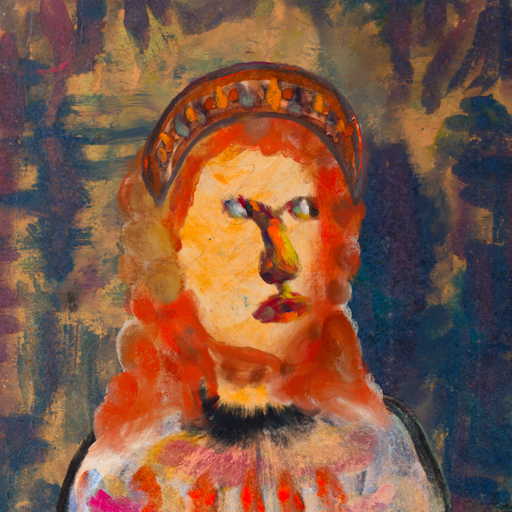
Background: InTheSun, Head And Neck Side: Experience, Face Side: An_Impression, Bust: Childish, Hair Side: Rupkatha, Head Accessory: Hypocrite, Second Necklace: Blank, Necklace: Blank, Baby: Blank